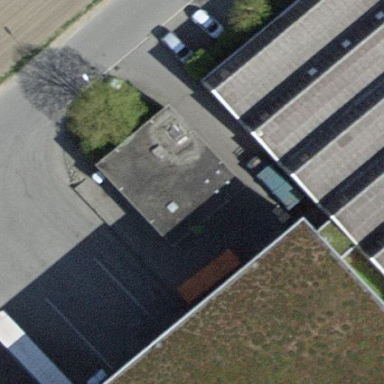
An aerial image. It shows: Warehouse.